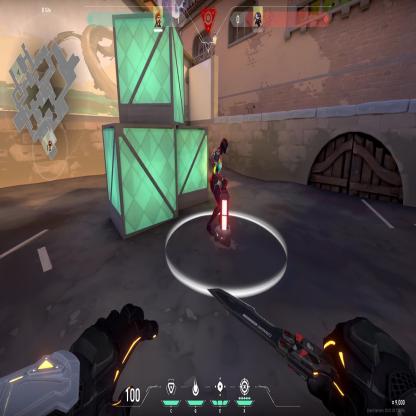
Label: planted spike ; enemy